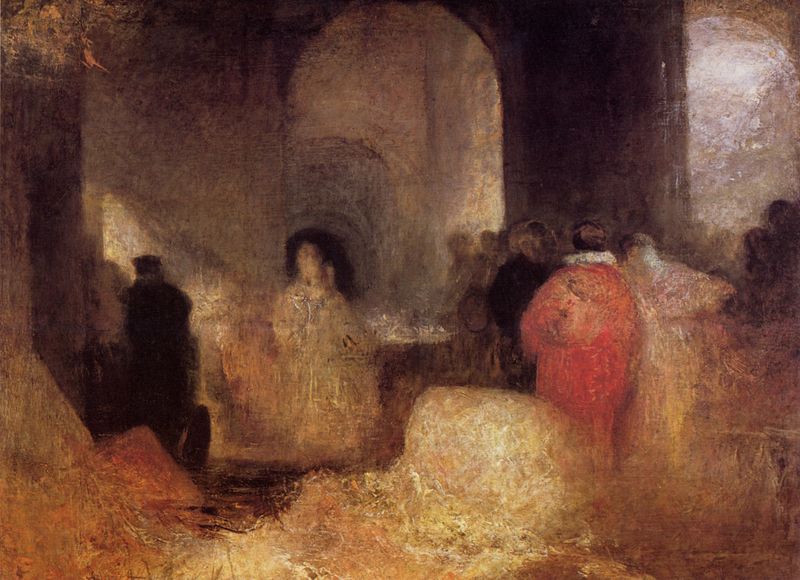
Titel: Abendessen in einem großen Raum mit Menschen in Kostümen
Künstler: William Turner
Standort: London
Institution: Tate Gallery
Schlagwörter: blau, dunkel, gemälde, gruppe, mann, schatten, weiß, frauen, gelb, menschen, ocker, braun, fenster, frau, grau, haar, hell, hintergrund, hut, kleid, licht, lichter, männer, nacht, orange, pfeiler, raum, rücken, schwarz, zimmer, gebäude, rot, beige, leute, versammlung, gelage, architektur, architekturrahmen, mensch, rahmen, rembrandt, stein, innenraum, öl, kirche, sonne, gold, interieur, kutte, gewänder, innen, personen, rosa, umrisse, düster, bogen, perspektive, warm, farben, sonnenlicht, mauer, dunst, nebel, violett, saal, figuren, ölgemälde, luft, querformat, turner, bischof, tafel, reflexe, durchgang, menzel, tiefe, lichteinfall, geschlossen, tor, gestalt, lichtreflexe, halle, unscharf, bögen, gang, arkade, gewölbe, lichtstrahl, sonnenstrahl, religion, palast, tageslicht, gebet, zeremonie, unvollendet, arkaden, kathedrale, gestalten, lichtstrahlen, mittelschiff, diffus, verschwommen, halboffen, verwischt, bündelpfeiler, malerisch, lichtspiel, rundbögen, gottesdienst, messe, priester, kapelle, geistliche, mitra, lichtquelle, atmosphäre, schattenspiel, hochzeit, heiligtum, fresko, geistlich, geöffnet, interrieur, pyramide, schemen, veranstaltung, kostbar, ornat, eintritt, fromm, tonnengewölbe, bogengang, halbschatten, feucht, william turner, gegliedert, bischoff, frommheit, goldlicht, zeremoie, kein